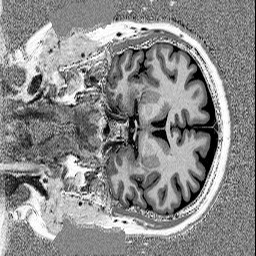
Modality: UNIT1
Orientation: coronal
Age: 47
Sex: female
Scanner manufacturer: siemens
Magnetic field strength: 3 T
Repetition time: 5 s
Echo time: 0.00298 s